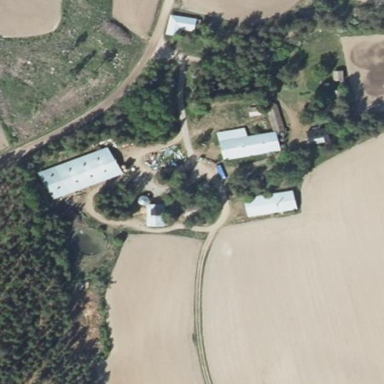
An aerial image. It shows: Farmyard in rural farm setting.